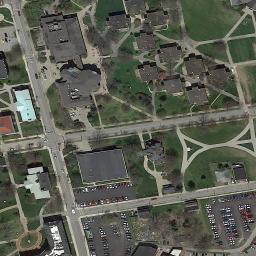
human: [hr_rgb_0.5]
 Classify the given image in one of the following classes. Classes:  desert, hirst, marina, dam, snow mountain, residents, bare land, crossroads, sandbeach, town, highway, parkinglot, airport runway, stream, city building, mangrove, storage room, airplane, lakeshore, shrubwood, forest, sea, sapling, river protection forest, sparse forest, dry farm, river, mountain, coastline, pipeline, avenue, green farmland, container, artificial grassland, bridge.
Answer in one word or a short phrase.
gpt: town